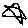
Label: star